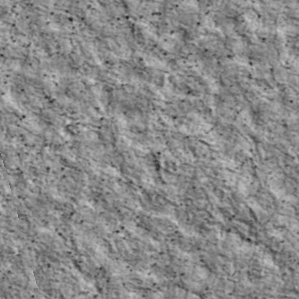
Label: non_frost